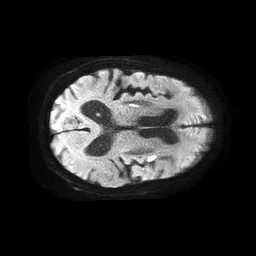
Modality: TRACE
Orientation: axial
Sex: female
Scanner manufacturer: philips
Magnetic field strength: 1.5 T
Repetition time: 4.6 s
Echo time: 0.09059 s